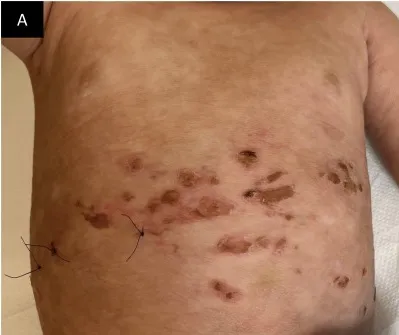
Follow-up. . A and B: No new vesicles or bullae, erosions are healing, and minimal post-inflammatory hypopigmentation.
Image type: medical_photograph (skin_photograph)